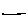
Label: line